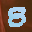
Label: 8